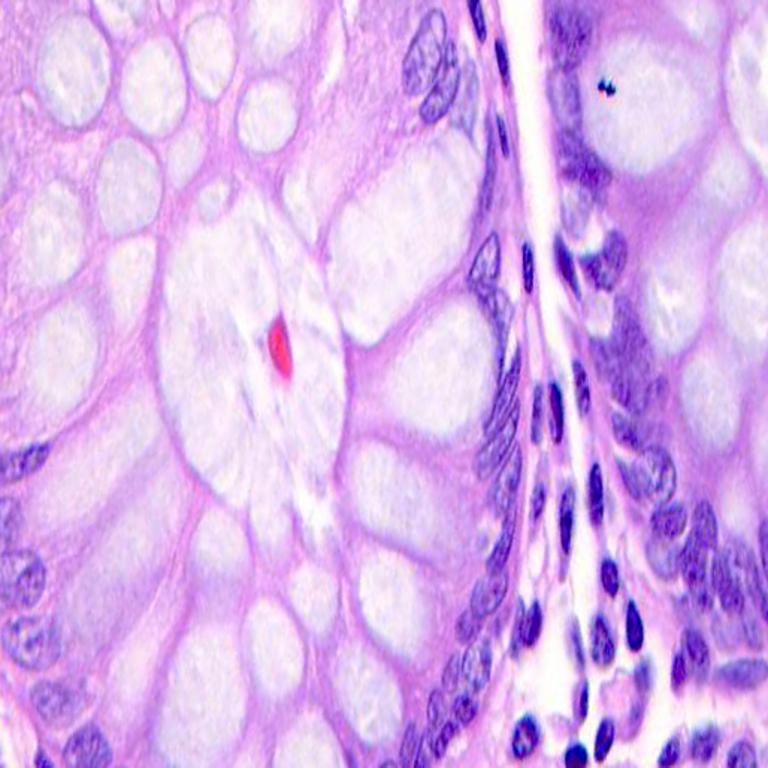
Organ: colon
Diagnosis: benign